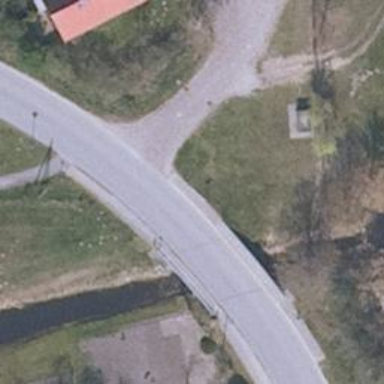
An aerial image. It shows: Paved tertiary road.